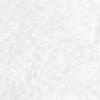
Label: no_change